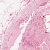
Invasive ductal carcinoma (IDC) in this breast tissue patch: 0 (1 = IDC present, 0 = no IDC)